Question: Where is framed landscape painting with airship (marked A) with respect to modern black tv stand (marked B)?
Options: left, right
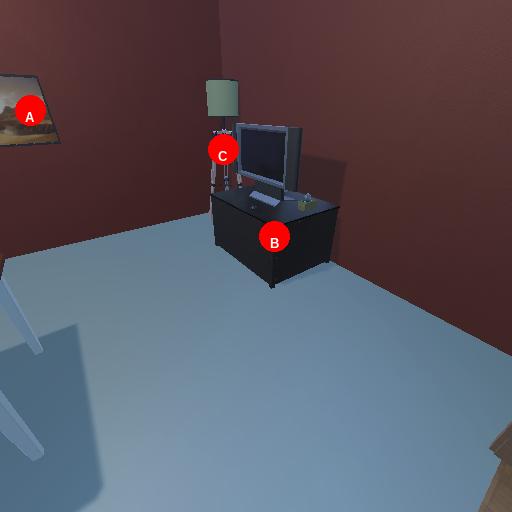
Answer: left